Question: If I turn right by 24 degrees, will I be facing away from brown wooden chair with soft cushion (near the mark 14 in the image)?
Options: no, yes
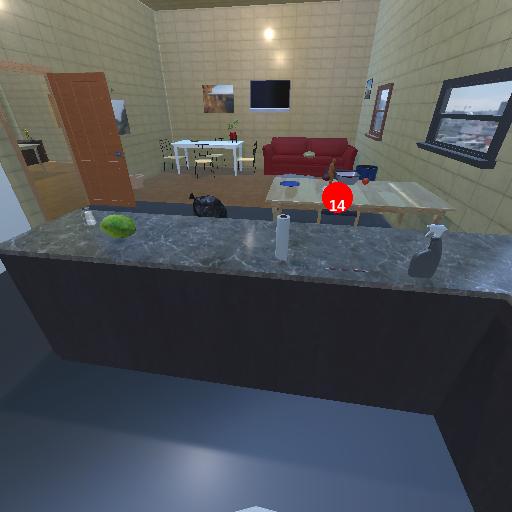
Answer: no